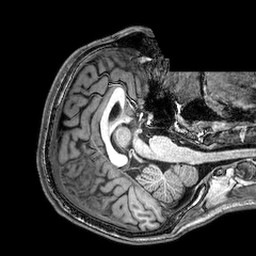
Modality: T1w
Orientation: axial
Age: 22
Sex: male
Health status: healthy
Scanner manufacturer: philips
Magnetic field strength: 3 T